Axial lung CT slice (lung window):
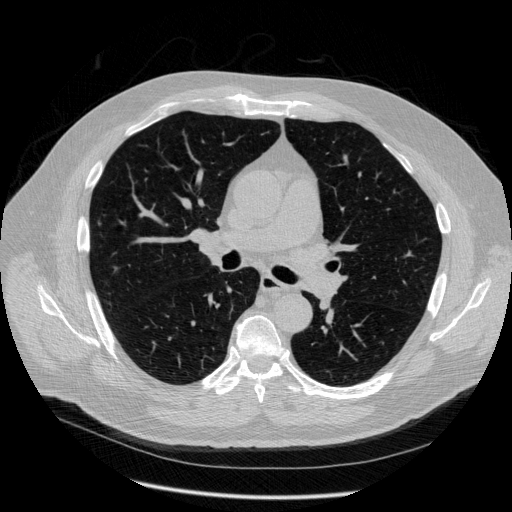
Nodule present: no